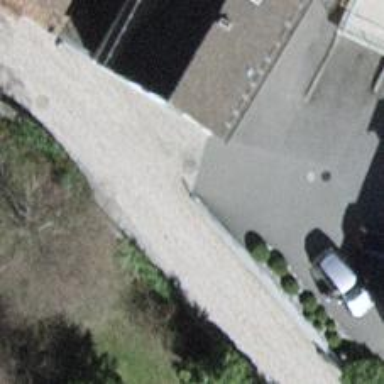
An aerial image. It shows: Residential road with sett surface.